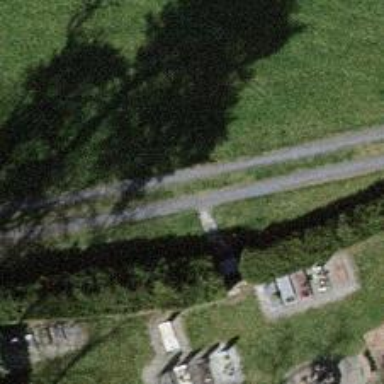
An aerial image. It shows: Track with grade3 tracktype.